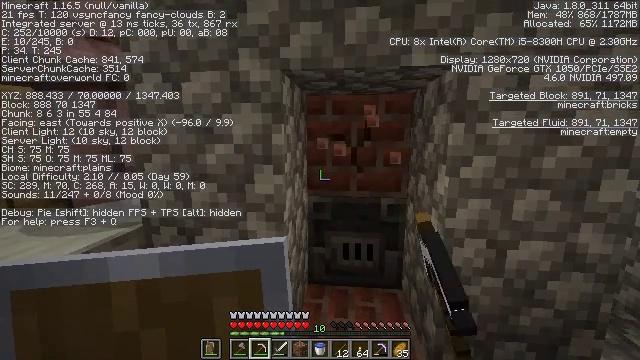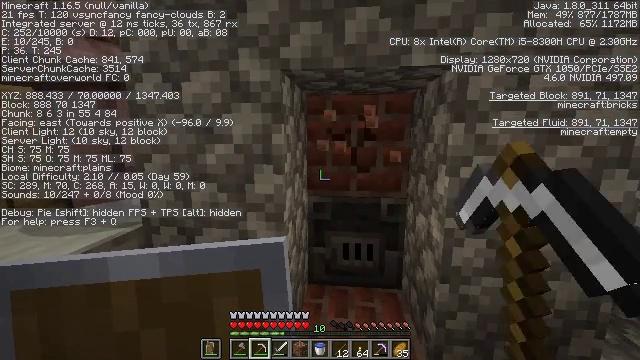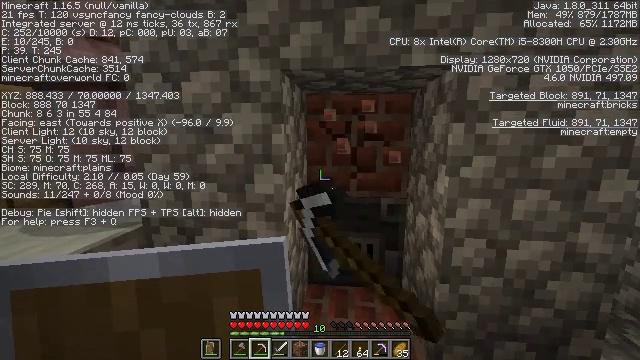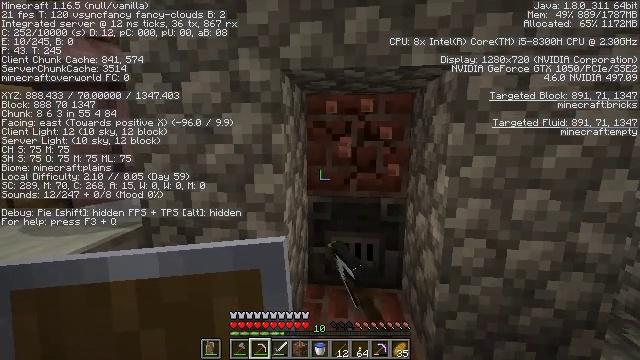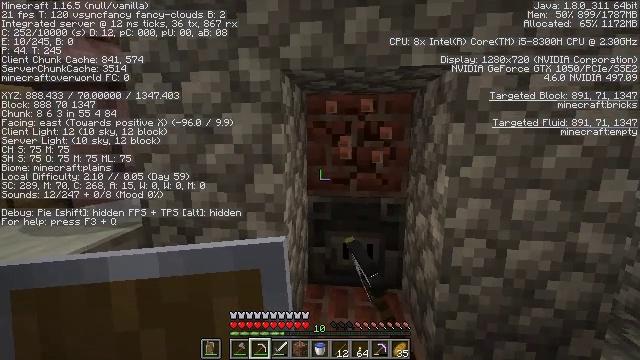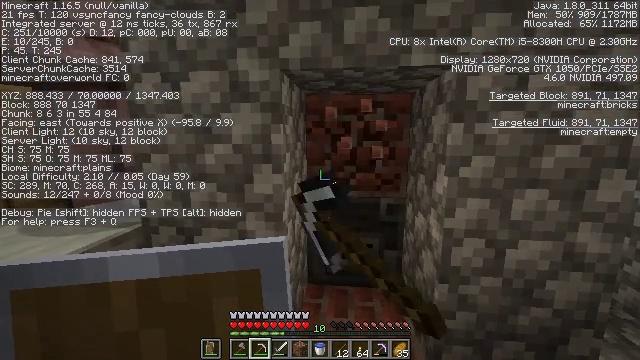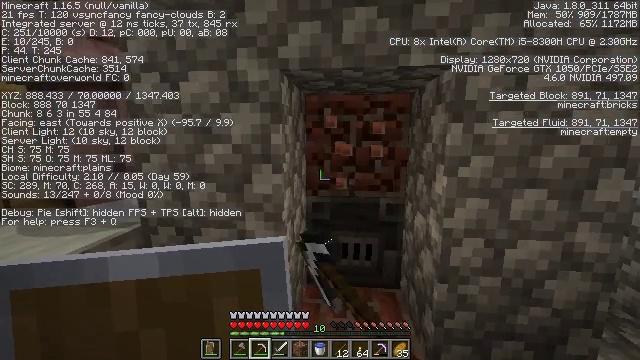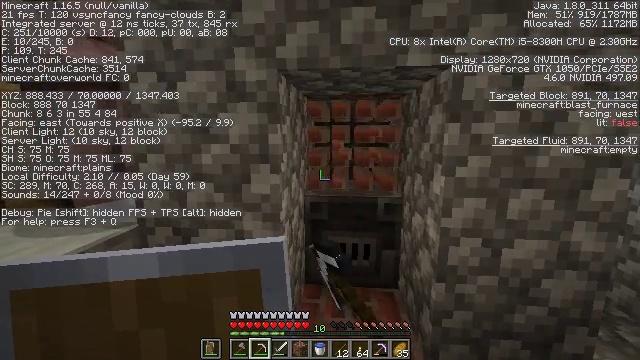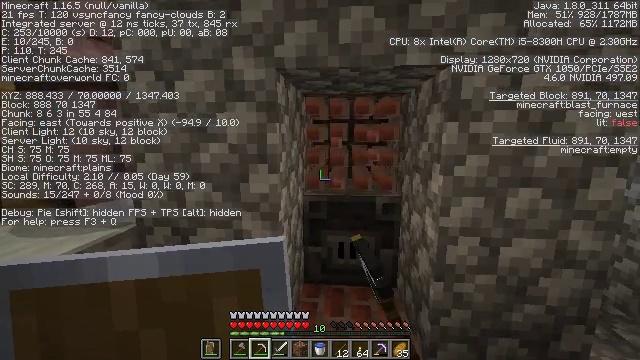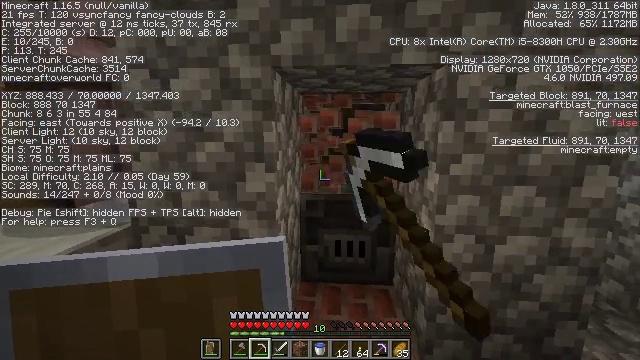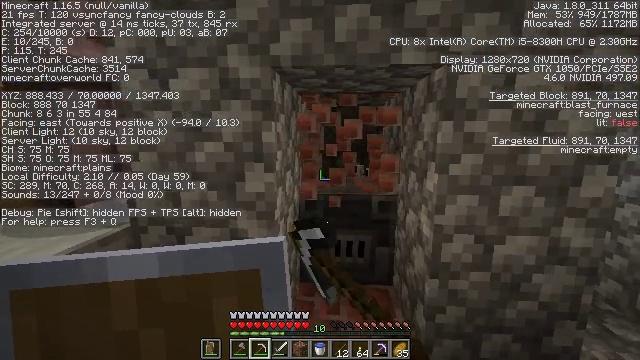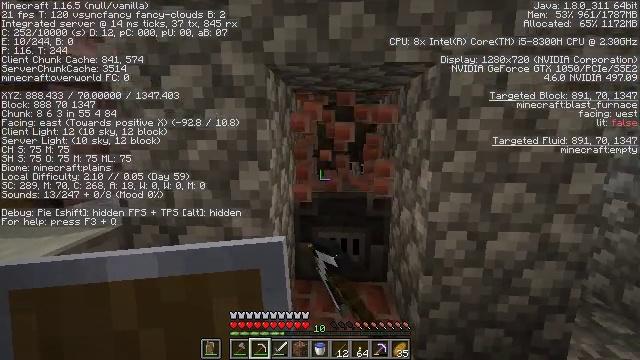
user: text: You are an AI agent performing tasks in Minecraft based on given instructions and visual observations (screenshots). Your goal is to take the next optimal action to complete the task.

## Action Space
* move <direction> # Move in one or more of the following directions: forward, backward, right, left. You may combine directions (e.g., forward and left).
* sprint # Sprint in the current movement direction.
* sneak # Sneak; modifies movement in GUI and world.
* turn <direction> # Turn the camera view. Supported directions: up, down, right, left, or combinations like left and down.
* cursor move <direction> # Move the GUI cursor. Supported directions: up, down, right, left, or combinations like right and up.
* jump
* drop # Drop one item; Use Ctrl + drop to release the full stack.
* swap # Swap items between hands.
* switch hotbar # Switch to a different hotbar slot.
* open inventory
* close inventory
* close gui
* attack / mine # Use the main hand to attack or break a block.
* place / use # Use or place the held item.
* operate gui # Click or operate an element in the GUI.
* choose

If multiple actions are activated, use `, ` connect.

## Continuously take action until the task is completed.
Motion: motion action
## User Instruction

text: Gather bricks by attacking them.
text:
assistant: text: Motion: attack / mine
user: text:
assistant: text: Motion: attack / mine
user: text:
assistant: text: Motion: attack / mine
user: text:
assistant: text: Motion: attack / mine
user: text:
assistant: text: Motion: attack / mine
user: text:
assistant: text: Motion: attack / mine
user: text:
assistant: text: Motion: attack / mine
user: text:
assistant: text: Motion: attack / mine
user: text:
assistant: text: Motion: attack / mine
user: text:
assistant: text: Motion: attack / mine
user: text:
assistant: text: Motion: turn right, attack / mine
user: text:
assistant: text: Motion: attack / mine